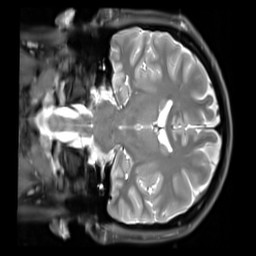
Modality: PDw
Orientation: coronal
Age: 22
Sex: male
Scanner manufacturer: siemens
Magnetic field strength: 3 T
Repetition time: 11.88 s
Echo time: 0.014 s